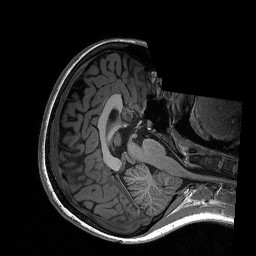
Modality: T1w
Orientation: axial
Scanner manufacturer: siemens
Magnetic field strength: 3 T